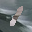
Label: 1